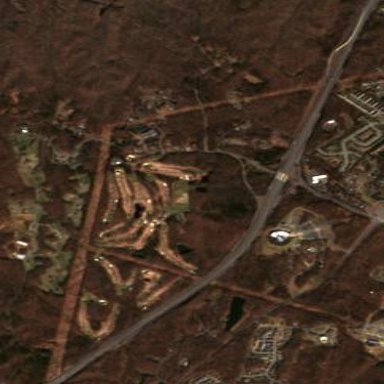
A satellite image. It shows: Golf course.